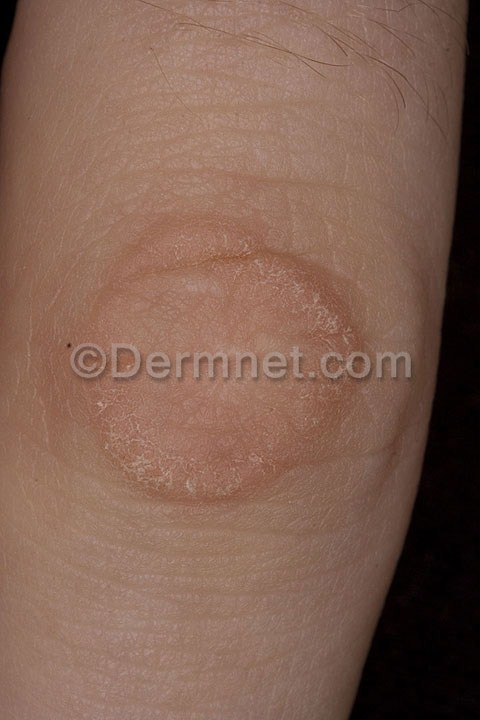
Disease: Warts Molluscum and other Viral Infections